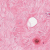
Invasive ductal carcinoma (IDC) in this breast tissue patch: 0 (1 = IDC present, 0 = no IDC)